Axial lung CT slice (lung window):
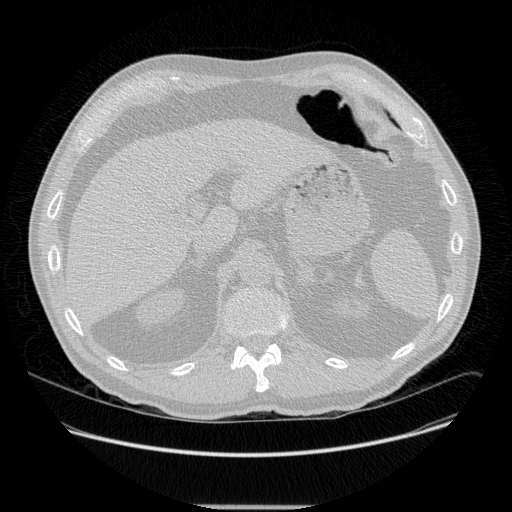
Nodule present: no